Question: I've created an 'ImageView' subclass which utilizes a 'BitmapShader', 'Paint', and the 'Canvas' to draw the image into a circle creating a circular 'ImageView' feel and look. One thing Facebook's ChatHeads do is put a notification box on top of their 'ImageView' stating how many new messages there are. I would like to mimic this look and be able to apply a notification box on top of my 'CircularImageView'. Here is an example of what I'm talking about:

Notice the red box with the number one in the photo? I would like to place something like that above my 'ImageView' but am unsure how I would go about this. Perhaps I could override the 'onDraw' method and use the 'drawText' method on the 'canvas' object but how would I provide the correct coordinates for the text? Are the coordinates relative to the 'ImageView'?
So, to sum it all up, what would be the best approach to placing a notifcation box over an 'ImageView'?
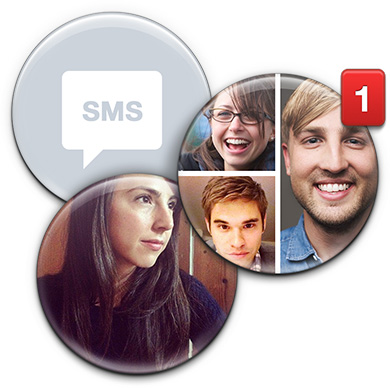
Answer: The solution to my problem was precisely what I thought. I had to override the 'onDraw' method and after drawing the 'Bitmap' to the 'Canvas' in a circle (already done before my question), I just had to call the 'drawText' method on the 'Canvas' instance which draws over whatever was previously drawn.
Here's the code:
'''
BitmapDrawable bitDraw = (BitmapDrawable) this.getDrawable();
Bitmap bitmap = bitDraw.getBitmap();
//paint for the text
Paint paint = new Paint();
paint.setAntiAlias(true);
paint.setColor(Color.WHITE);
paint.setTextSize((int) getTextSize() * scale);
paint.setShadowLayer(1f, 0f, 1f, Color.BLACK);
//draw the text to specific position
Rect bounds = new Rect();
paint.getTextBounds(String.valueOf(getNotificationAmount()), 0, String.valueOf(getNotificationAmount()).length(), bounds);
int x = bitmap.getWidth() - bounds.width();
int y = bitmap.getHeight() - bounds.height();
canvas.drawText(String.valueOf(getNotificationAmount()), x, y, paint);
'''
Note, the bitmap object was already drawn to the canvas as a circle and was not the emphasis of this question, therefore I did not post that code. All that's left is playing around with the x and y values to get the appropriate positioning. Oh and if you want to put the red rectangle behind the text I assume you'd have to do something similar just with a rectangle. I hope this helps anyone stuck with a similar problem!